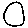
Label: circle